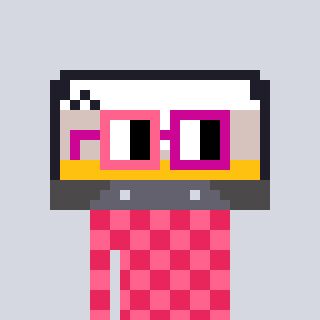
a pixel art character with square pink and red glasses, a cassette tape-shaped head and a redpinkish-colored body on a cool background